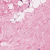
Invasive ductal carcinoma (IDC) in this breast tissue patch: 0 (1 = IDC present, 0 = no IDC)